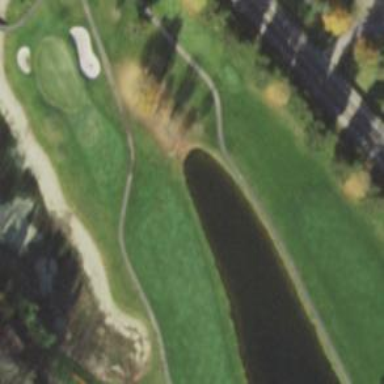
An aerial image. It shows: Scenic golf fairway.